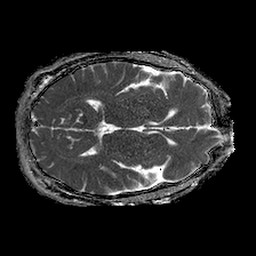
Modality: ADC
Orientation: axial
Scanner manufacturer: philips
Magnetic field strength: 1.5 T
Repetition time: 4.6 s
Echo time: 0.08517 s